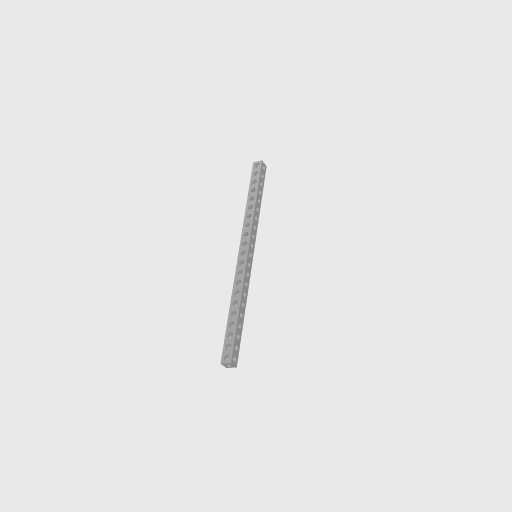
Part: SquareBeam21H